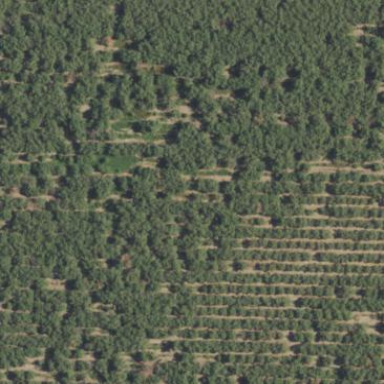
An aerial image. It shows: Almond orchard with rows of almond trees.